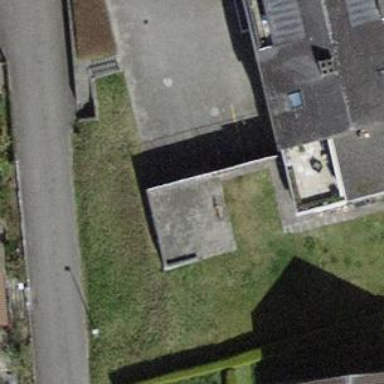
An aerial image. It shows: Garage.